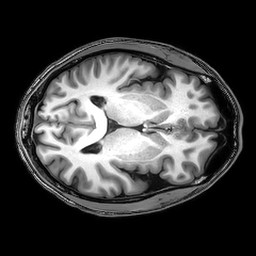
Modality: T1w
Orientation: axial
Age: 22
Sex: male
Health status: healthy
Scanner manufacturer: philips
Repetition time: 0.008376 s
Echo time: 0.00384 s